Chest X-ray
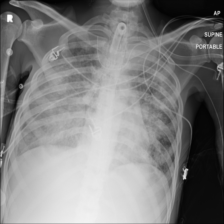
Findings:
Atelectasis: negative
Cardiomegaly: negative
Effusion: positive
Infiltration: negative
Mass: negative
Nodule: negative
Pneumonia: negative
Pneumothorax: negative
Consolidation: negative
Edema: negative
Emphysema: negative
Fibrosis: negative
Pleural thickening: negative
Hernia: negative